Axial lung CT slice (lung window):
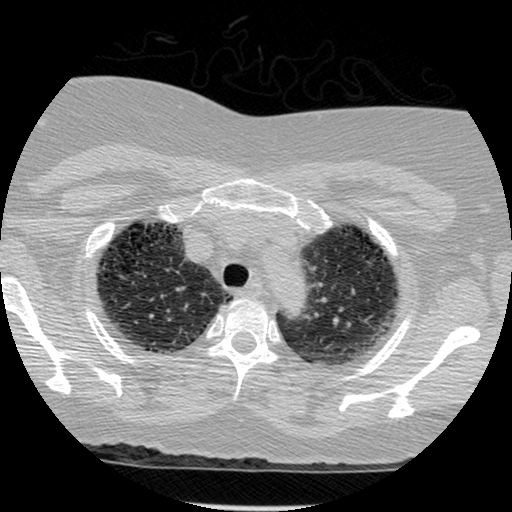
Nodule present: no